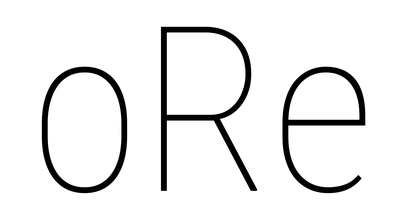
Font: Roboto_Condensed_Thin